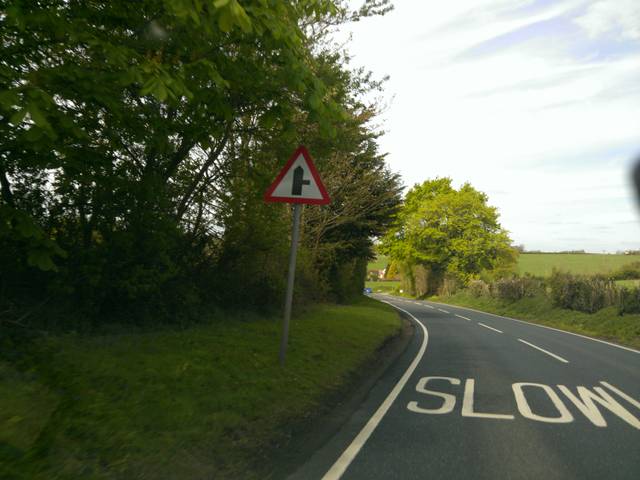
Region: United Kingdom
Coordinates: 51.914, 0.7804